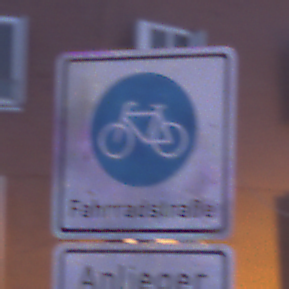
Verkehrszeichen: BeginnFahrradstrasse
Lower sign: PersonengruppenFrei1
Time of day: Night
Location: Outdoor (Urban)
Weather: PartlyCloudy
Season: NotSpecified
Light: Artificial